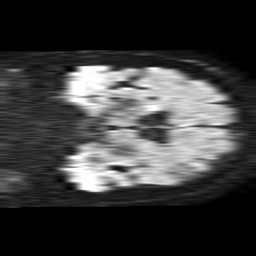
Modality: TRACE
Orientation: coronal
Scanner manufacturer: philips
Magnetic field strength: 1.5 T
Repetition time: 4.6 s
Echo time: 0.08517 s